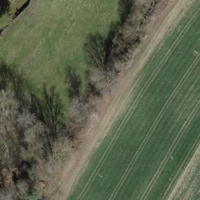
EUNIS habitat code: 52
Species observed at this site:
Pholidoptera griseoaptera
Tettigonia viridissima
Gomphocerippus rufus
Pseudochorthippus parallelus
Chorthippus biguttulus